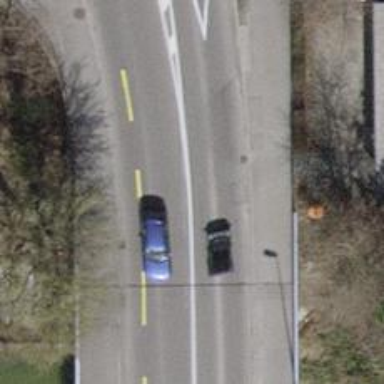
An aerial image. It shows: Secondary road bridge with asphalt surface. It has dedicated lane for cycling on both sides.